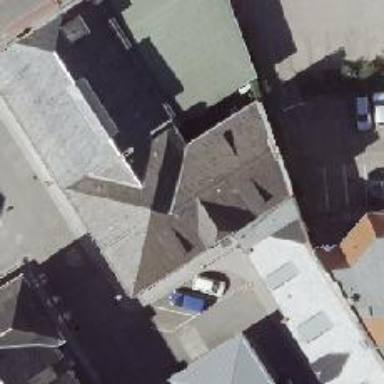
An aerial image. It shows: Building with ridge on the roof.